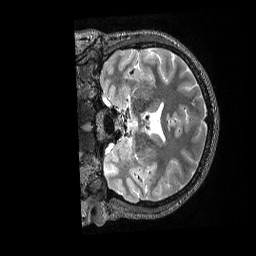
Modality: T2w
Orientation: coronal
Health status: healthy
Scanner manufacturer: siemens
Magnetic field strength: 3 T
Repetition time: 3.2 s
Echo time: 0.565 s